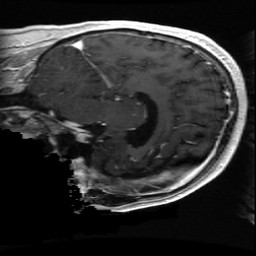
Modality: T1w
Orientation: sagittal
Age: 57
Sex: male
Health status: ill